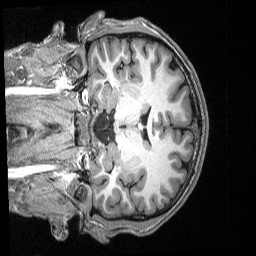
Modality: T1w
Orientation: coronal
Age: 22
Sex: male